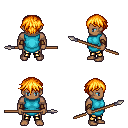
a pixel art fantasy rpg character, male body template, human, dark skin, teal tunic, gold greaves, light blonde short bangs hairstyle, cloth bracers, spear, four views (front, back, left, right), 2x2 character sprite sheet, small pixel art, hard edges, no anti-aliasing